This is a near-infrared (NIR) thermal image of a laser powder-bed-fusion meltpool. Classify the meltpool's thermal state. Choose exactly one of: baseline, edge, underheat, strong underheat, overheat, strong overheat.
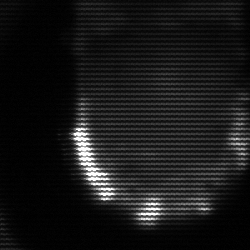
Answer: baseline